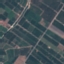
Label: PermanentCrop